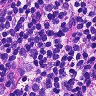
Metastatic tissue present: no